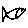
Label: fish